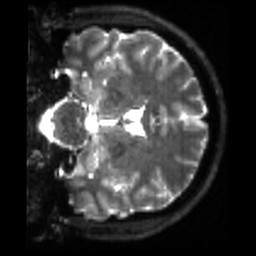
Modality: sbref
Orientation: coronal
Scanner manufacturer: siemens
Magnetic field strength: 3 T
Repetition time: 4 s
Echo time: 0.0594 s